Question: I have a database setup with some sample data. I have a number of teams in one table and their fixtures in another in their fixtures I have their scores for the games they have played already. I am struggling with the logic of calculating their wins draws and losses. should I update this in the teams table when updating the results (in fixtures table) or calculate it from scores in the fixtures table. I was reluctant to do it the first way as it may be concidered duplicate data but can't figure out the logic of how to calculate it. as you can probably tell this is the first database I have worked on with relationships between tables.

I am trying to present data from the above tables in to a league table. in order to get points I need to calculate games won/d/lost and that is what I can't figure out how to do (count the number for times home team out socres away team etc)
I will remove most cols from teams if I can calculate it from fixtures table.
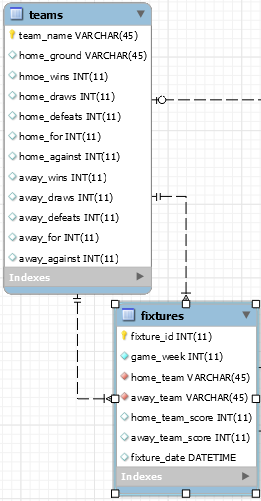
Answer: Datasets and calculations relating to various flavors of sportsball are surprisingly complex. I've written code to generate fixture schedules based on arena availability, and it's not fun.
Anyhow, in order to generate the report you're after without duplicating data all over the place something like the below work, though I haven't been able to test it.
'''
SELECT t.team_name,
hr.home_win, hr.home_loss, hr.home_draw,
ar.away_win, ar.away_loss, ar.away_draw
FROM teams t
-- home record
INNER JOIN (
SELECT home_team AS 'team_name',
SUM(IF(home_team_score>away_team_score,1,0)) AS 'home_win',
SUM(IF(home_team_score<away_team_score,1,0)) AS 'home_loss',
SUM(IF(home_team_score=away_team_score,1,0)) AS 'home_draw'
FROM fixtures
GROUP BY home_team
) hr ON t.team_name = hr.team_name
-- away record
INNER JOIN (
SELECT away_team AS 'team_name',
SUM(IF(home_team_score<away_team_score,1,0)) AS 'away_win',
SUM(IF(home_team_score>away_team_score,1,0)) AS 'away_loss',
SUM(IF(home_team_score=away_team_score,1,0)) AS 'away_draw'
FROM fixtures
GROUP BY away_team
) ar ON t.team_name = ar.team_name
'''
Now, a RDBMS would just use 'COUNT(scoreA>scoreB)', but since this is MySQL I had to fudge it with 'SUM(IF())'. <URL>
Assuming that you're not going to have thousands of teams this should scale reasonably well.